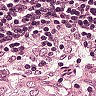
Metastatic tissue present: yes